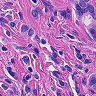
Metastatic tissue present: yes